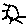
Label: sun